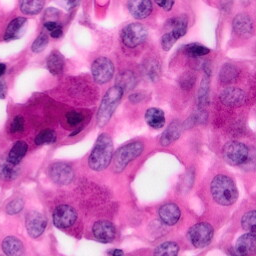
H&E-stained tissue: Pancreatic